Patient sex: M
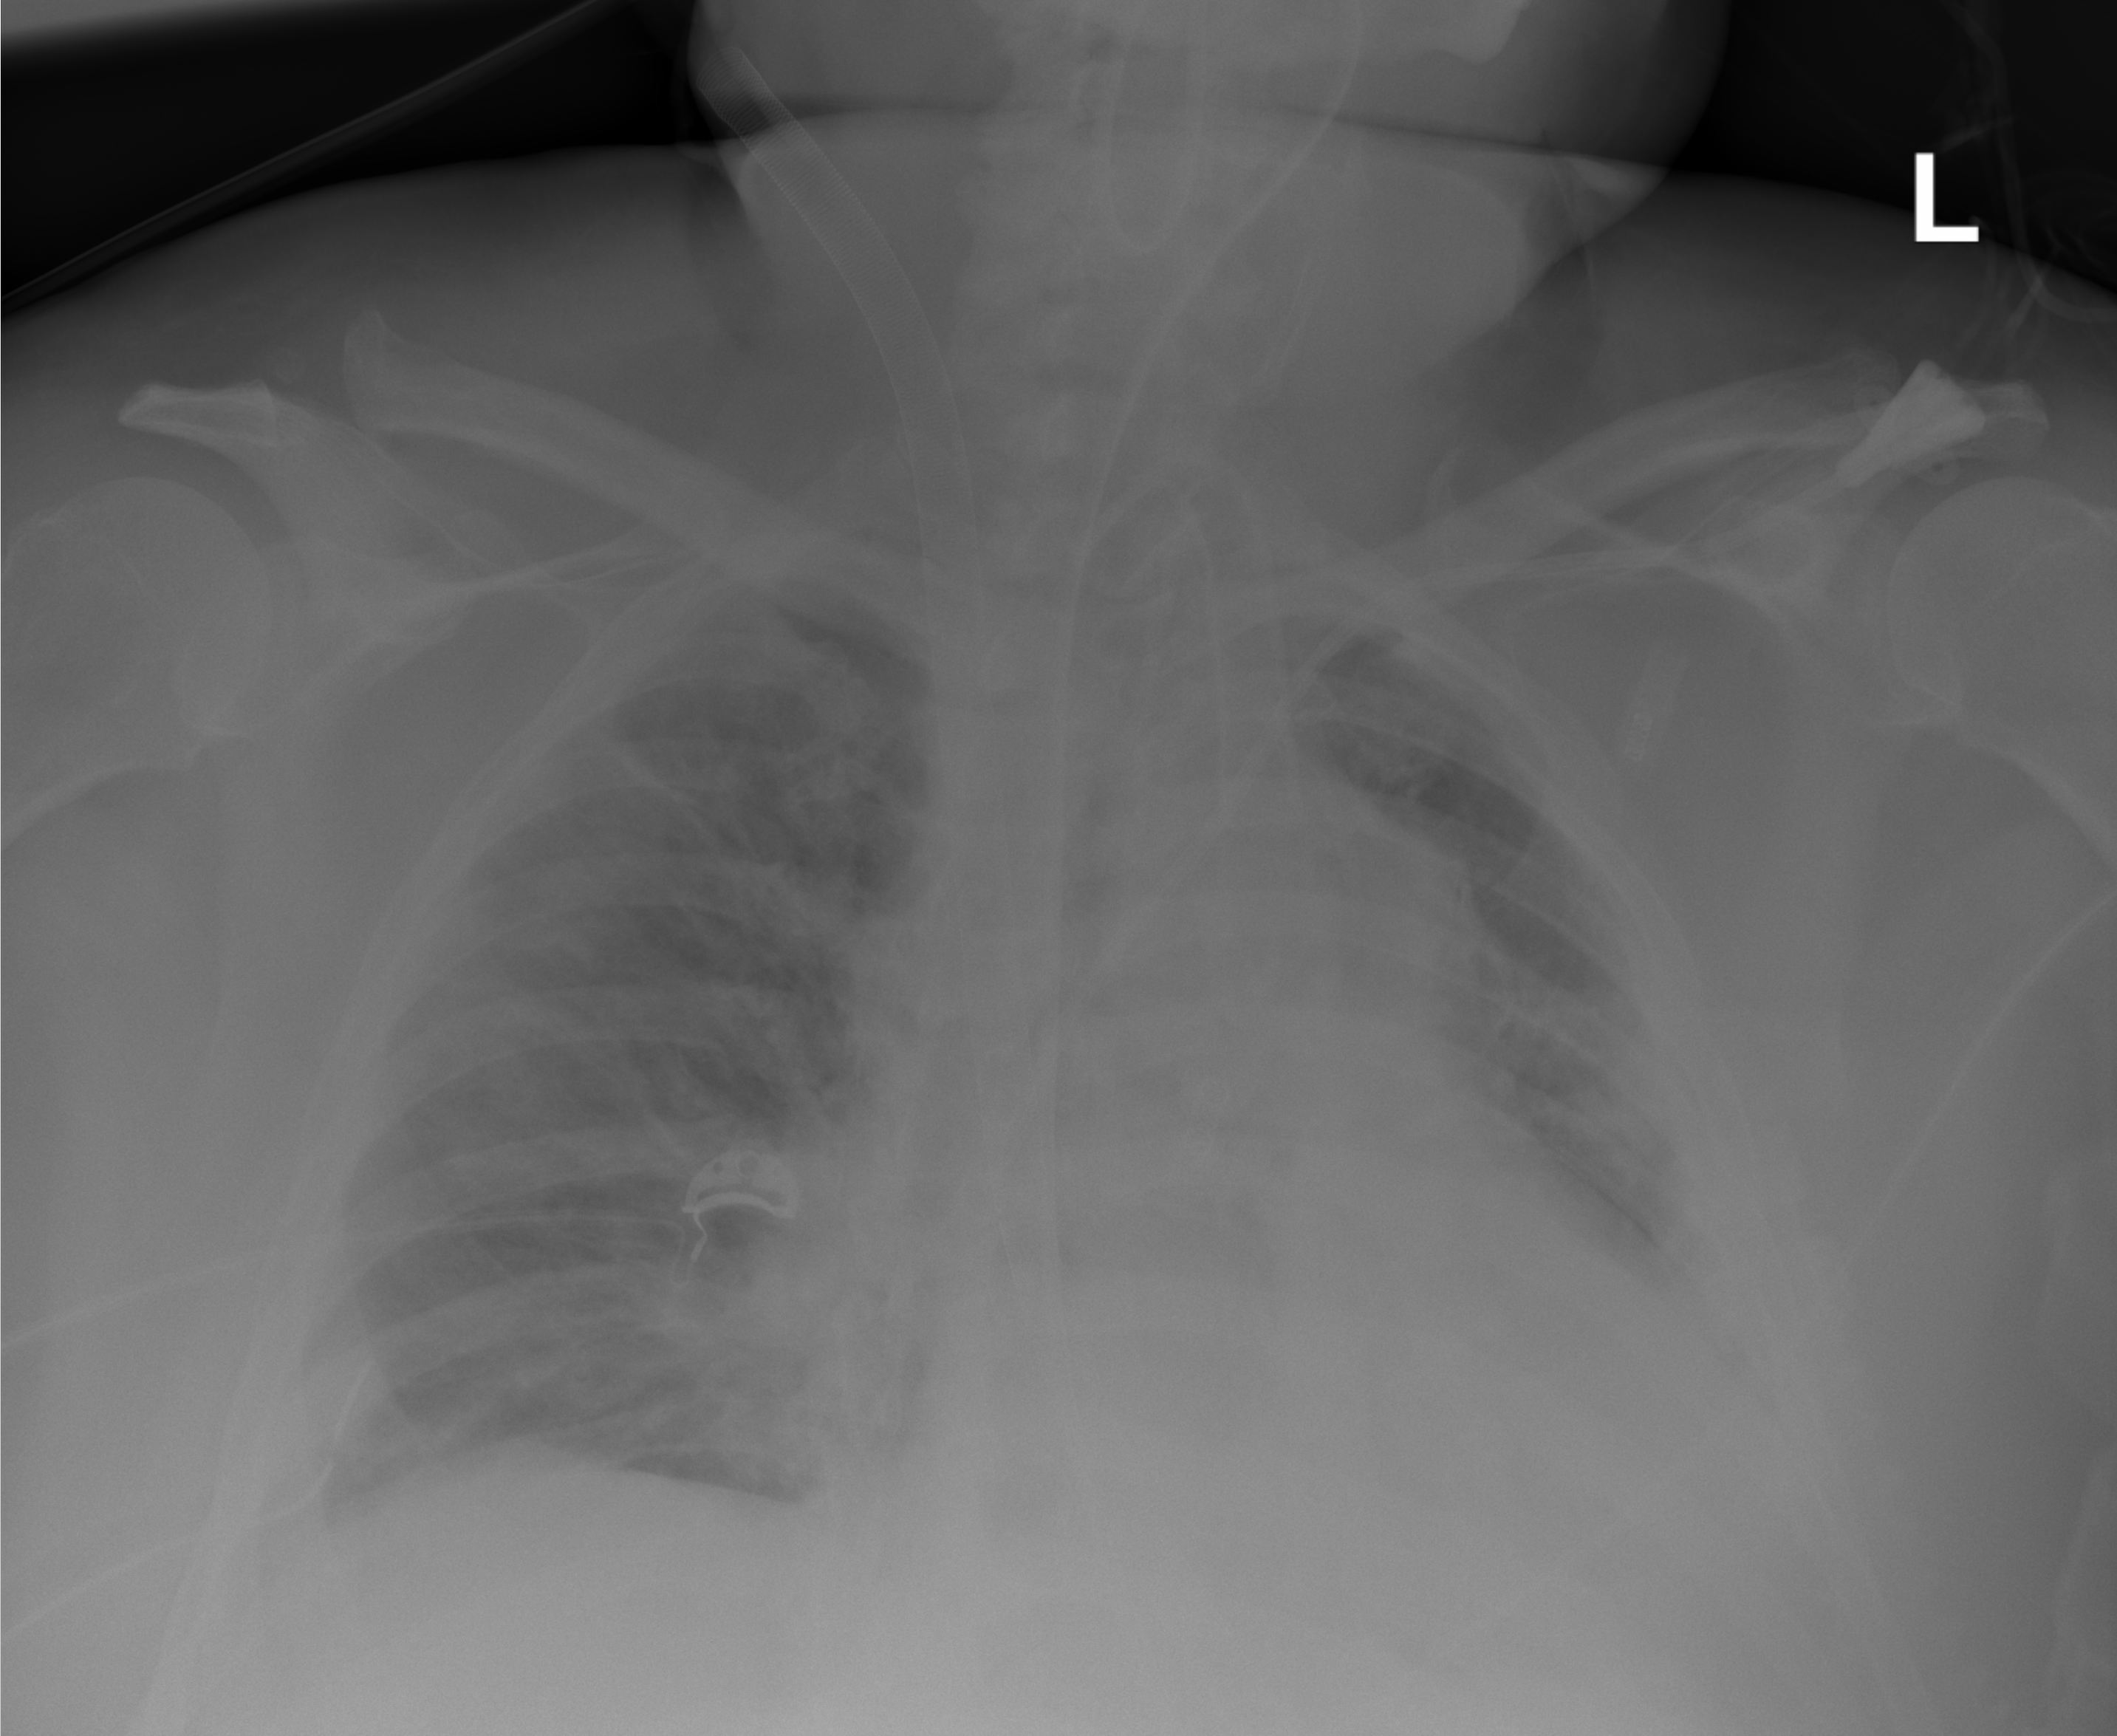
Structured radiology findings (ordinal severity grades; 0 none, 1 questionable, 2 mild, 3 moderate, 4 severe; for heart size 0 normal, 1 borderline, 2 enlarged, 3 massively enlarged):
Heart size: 2
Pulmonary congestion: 2
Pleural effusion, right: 2
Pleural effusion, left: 2
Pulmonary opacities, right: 1
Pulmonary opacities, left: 1
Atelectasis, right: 2
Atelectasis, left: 2